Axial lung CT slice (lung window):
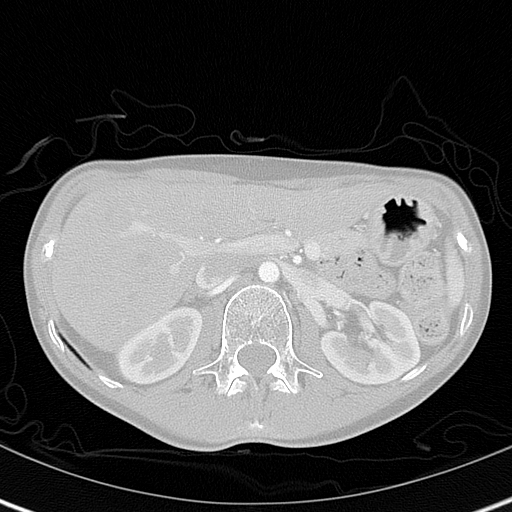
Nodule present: no